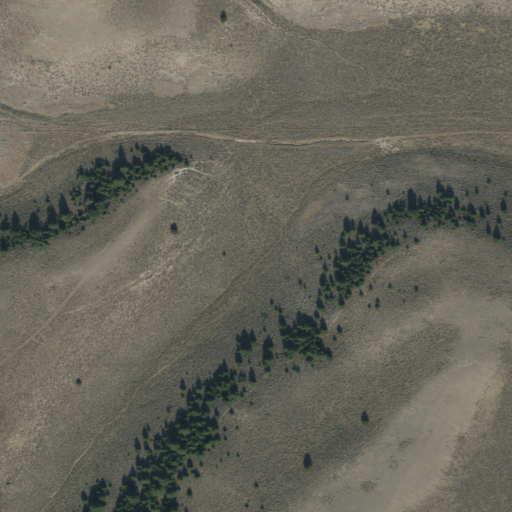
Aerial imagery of valley in Idaho named Cole Canyon containing shrub and grassland